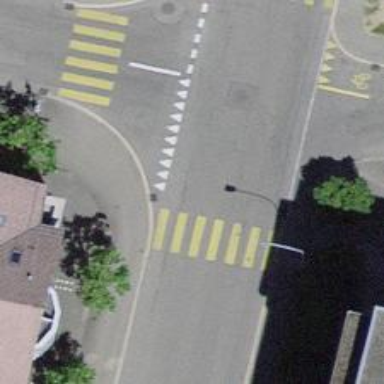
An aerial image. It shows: Marked crossing on the road.